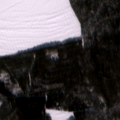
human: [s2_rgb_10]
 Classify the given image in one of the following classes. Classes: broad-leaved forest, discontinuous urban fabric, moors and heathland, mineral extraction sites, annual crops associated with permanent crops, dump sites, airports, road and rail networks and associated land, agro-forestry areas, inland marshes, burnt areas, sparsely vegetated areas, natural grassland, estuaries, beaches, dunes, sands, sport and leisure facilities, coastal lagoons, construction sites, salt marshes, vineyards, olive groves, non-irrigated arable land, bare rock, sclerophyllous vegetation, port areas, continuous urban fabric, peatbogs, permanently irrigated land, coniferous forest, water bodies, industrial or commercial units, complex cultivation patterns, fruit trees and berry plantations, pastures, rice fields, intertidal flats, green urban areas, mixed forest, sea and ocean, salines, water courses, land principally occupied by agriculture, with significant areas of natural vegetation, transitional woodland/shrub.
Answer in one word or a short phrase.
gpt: non-irrigated arable land, coniferous forest, mixed forest, transitional woodland/shrub